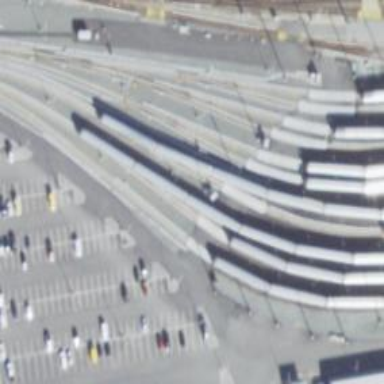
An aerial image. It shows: Electrified railway yard with rail tracks.